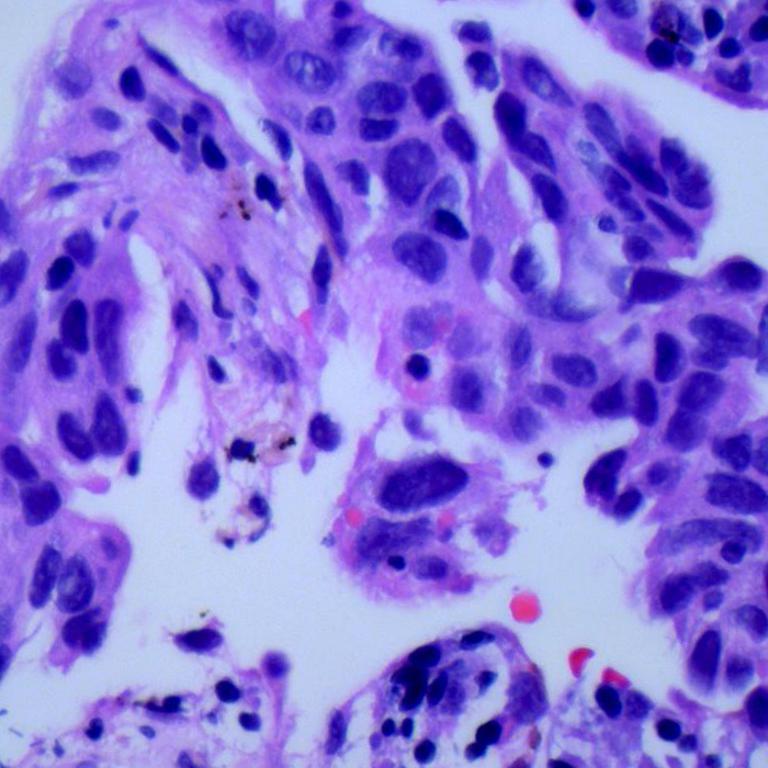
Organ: lung
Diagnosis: adenocarcinomas